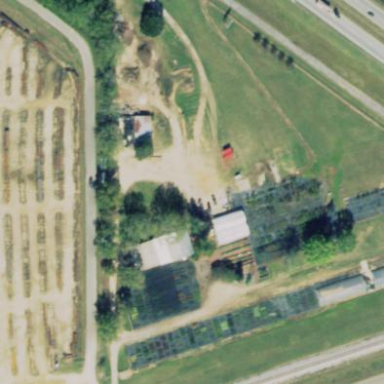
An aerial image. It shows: Greenhouse used for horticulture.